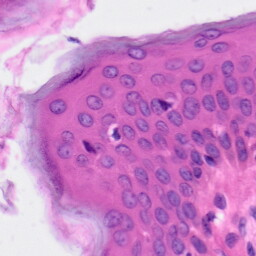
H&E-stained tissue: Skin